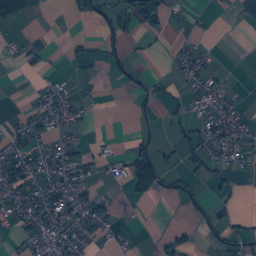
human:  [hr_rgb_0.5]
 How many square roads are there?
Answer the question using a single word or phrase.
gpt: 0

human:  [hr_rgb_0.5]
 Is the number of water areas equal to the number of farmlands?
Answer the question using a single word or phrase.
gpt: no

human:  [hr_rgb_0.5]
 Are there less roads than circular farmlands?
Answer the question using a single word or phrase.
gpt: no

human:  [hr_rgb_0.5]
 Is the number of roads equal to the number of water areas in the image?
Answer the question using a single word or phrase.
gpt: no

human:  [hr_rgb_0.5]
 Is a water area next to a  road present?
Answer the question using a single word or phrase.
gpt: yes

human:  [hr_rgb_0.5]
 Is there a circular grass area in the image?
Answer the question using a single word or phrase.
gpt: no

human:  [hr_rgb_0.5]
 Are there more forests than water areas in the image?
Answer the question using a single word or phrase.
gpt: yes

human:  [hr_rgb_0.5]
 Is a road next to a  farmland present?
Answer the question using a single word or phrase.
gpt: yes

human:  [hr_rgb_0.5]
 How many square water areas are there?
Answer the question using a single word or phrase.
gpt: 0

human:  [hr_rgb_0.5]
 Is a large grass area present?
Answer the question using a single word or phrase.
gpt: yes

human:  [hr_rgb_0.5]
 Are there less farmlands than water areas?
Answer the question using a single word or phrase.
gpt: no

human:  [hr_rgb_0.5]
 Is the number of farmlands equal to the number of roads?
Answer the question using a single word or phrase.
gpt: no

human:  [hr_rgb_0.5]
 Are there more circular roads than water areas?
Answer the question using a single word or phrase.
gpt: no

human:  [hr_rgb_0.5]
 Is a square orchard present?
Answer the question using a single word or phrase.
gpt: no

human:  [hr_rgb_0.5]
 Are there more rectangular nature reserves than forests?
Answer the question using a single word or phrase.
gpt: no

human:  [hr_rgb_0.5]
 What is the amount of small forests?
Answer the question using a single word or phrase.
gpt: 0

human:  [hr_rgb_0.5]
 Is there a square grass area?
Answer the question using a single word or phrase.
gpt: no

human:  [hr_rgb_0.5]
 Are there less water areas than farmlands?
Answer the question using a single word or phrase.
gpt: yes

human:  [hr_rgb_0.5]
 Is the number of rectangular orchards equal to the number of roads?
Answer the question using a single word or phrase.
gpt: no

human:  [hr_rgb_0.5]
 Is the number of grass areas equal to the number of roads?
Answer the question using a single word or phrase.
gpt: no

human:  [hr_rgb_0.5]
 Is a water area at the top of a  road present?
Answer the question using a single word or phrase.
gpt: no

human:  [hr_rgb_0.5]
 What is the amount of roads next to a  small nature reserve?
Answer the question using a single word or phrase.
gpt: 0

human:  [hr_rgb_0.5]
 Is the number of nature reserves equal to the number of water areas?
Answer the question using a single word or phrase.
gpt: no

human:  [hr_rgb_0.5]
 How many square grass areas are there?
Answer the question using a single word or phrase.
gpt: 0

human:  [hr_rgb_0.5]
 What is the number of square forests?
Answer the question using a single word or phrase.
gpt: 0

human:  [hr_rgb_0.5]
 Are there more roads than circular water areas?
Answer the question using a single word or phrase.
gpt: yes

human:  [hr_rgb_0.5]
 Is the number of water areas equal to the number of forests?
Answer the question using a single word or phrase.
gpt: no

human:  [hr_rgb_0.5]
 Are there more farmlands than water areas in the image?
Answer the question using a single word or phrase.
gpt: yes

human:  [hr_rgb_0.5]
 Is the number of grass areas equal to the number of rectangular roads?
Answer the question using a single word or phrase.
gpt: no

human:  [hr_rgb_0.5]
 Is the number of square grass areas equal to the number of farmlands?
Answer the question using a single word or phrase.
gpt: no

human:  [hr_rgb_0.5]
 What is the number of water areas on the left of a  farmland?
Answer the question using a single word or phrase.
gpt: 0

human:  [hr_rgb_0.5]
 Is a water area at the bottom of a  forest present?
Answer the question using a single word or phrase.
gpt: no

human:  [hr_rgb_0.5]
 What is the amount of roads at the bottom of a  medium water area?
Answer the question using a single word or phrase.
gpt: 0

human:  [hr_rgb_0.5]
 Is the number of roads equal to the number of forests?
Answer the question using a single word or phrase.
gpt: no

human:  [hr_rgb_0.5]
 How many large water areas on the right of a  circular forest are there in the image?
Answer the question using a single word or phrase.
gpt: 0

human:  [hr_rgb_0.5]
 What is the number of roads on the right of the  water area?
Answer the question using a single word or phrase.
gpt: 0